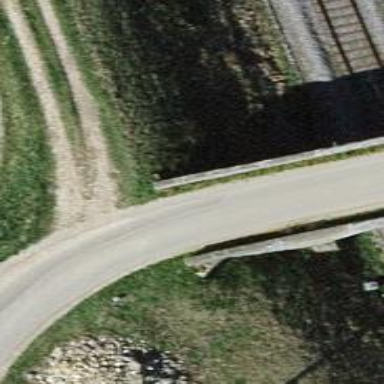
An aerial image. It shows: Unclassified road on asphalt surface with bridge.